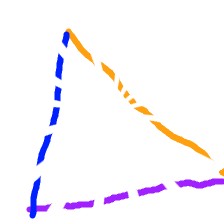
Shape: triangle